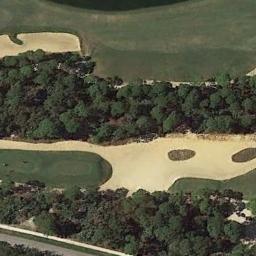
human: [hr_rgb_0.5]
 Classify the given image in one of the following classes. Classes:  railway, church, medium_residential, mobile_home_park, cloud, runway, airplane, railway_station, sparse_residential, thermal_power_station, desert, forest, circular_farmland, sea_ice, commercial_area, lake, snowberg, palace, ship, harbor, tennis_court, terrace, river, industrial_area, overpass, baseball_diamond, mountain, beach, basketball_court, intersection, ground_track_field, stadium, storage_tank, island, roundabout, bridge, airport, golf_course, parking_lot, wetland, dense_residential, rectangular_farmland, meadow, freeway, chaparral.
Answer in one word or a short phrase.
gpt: golf_course